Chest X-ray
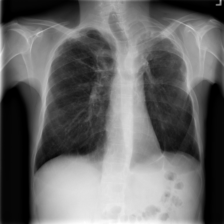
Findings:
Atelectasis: negative
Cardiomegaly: negative
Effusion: negative
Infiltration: negative
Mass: negative
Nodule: negative
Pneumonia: negative
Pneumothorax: negative
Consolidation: negative
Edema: negative
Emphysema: negative
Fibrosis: negative
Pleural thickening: positive
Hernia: negative